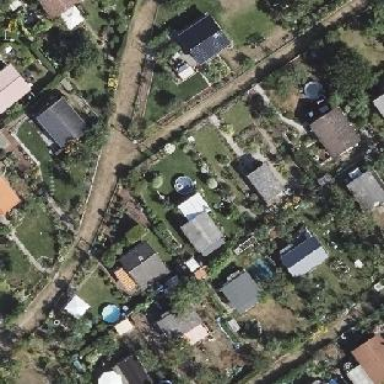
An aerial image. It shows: Plot within allotments.